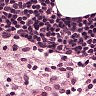
Metastatic tissue present: no